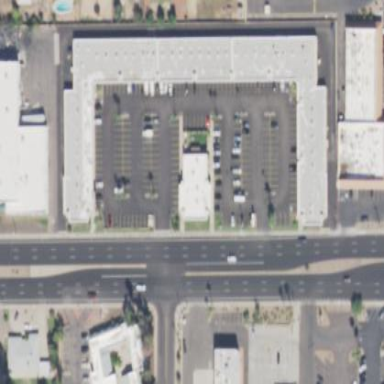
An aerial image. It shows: Retail area.